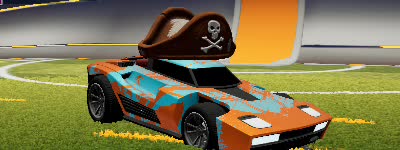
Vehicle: breakout